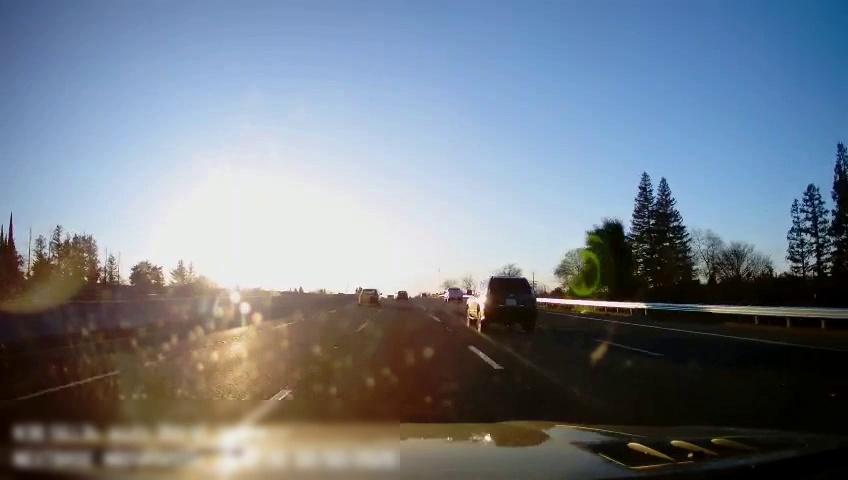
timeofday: Day
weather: Sunny
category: Drivable Space
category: Vehicles | Truck
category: Vehicles | SUV
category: Vehicles | Car
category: Vehicles | SUV
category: Lanes | Alternate Lane
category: Lanes | Alternate Lane
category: Lanes | Current Lane
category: Lanes | Current Lane
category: Lanes | Alternate Lane
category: Lanes | Alternate Lane